Aerial crown-view tile of a tropical tree (Barro Colorado Island, Panama), acquired 20250217:
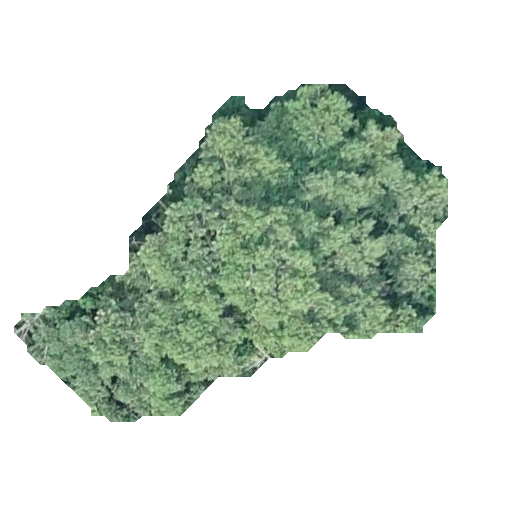
Species: Calophyllum longifolium
GBIF accepted scientific name: Calophyllum longifolium
Crown area: 121.531 m²